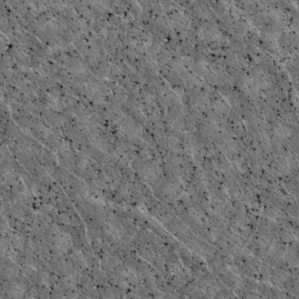
Label: non_frost